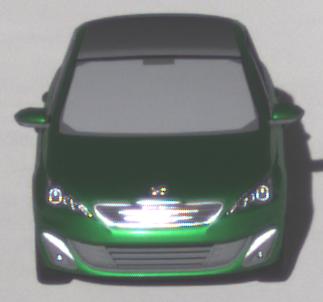
Make: Peugeot
Model: 308 VTi 82
Detailed model: 308 (II)
Model produced from: 2013/09
Model produced until: 2014/11
Doors: 5
Color: green
Road condition: dry road
Daytime: morning or afternoon
Contrast: high contrast